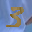
Label: 3